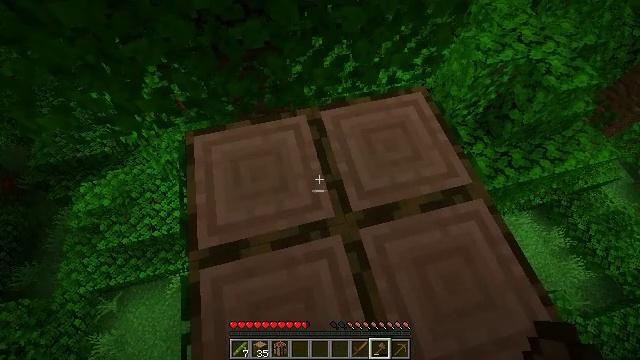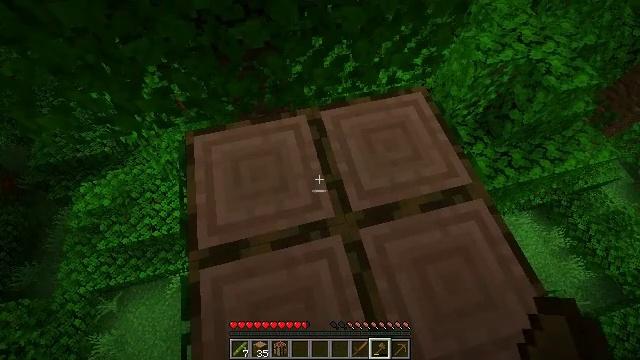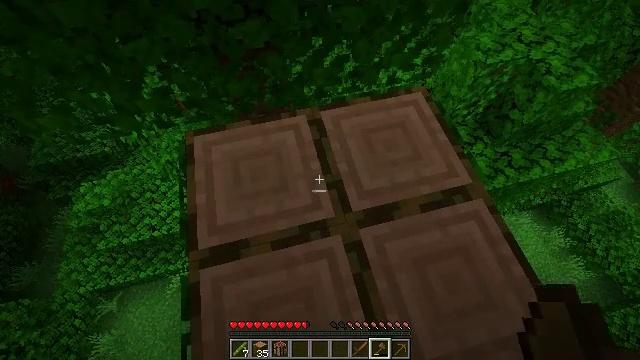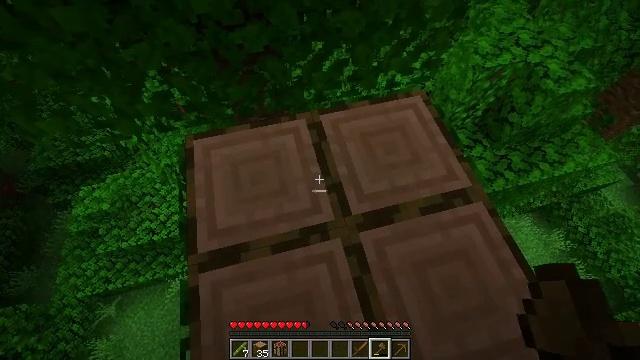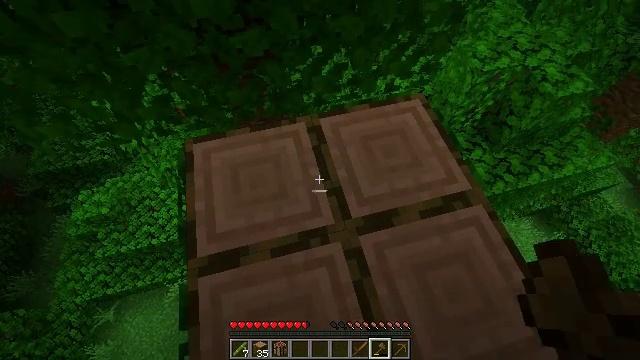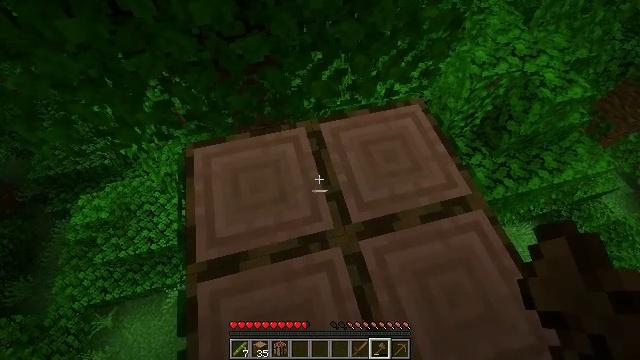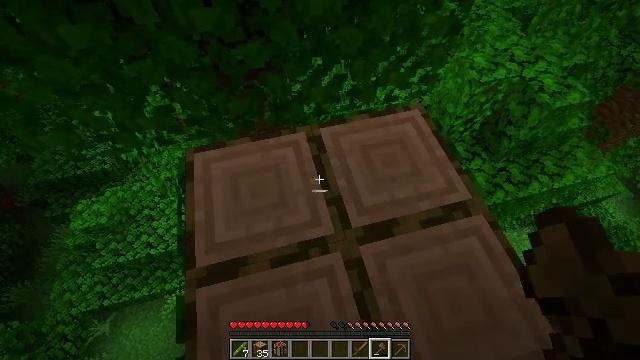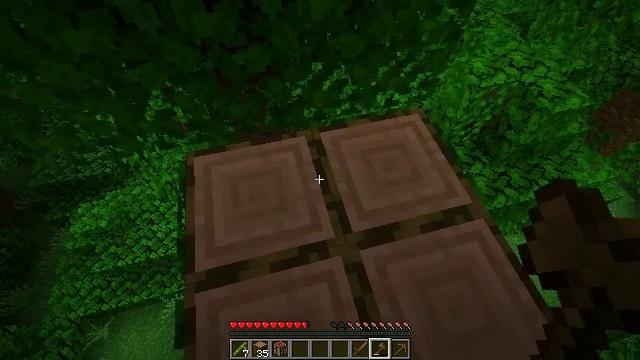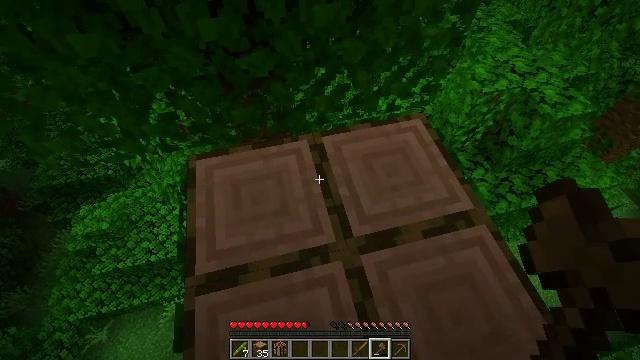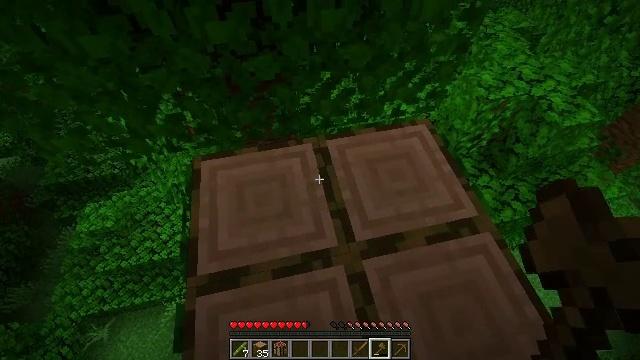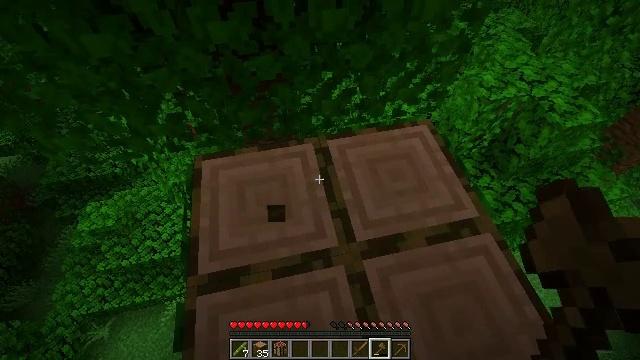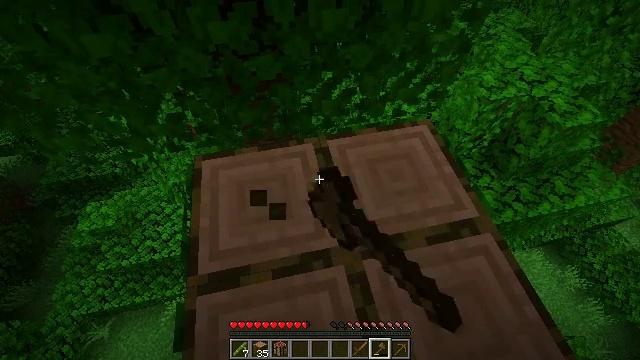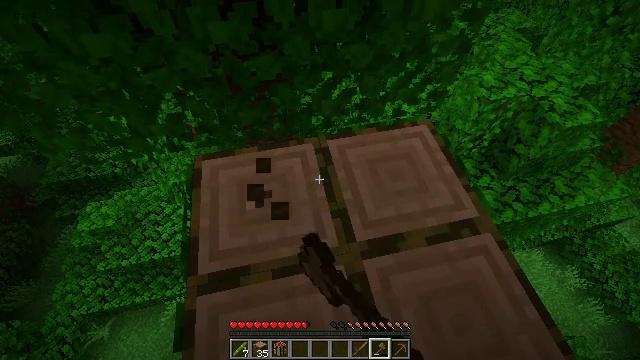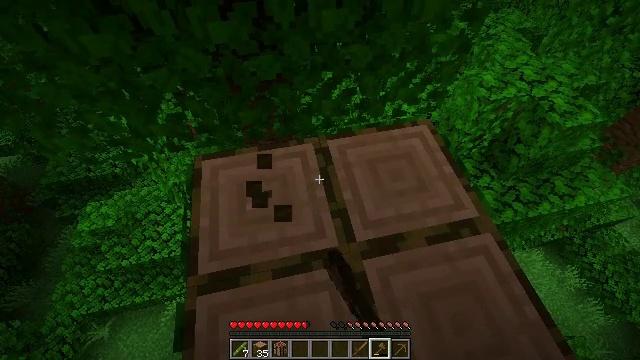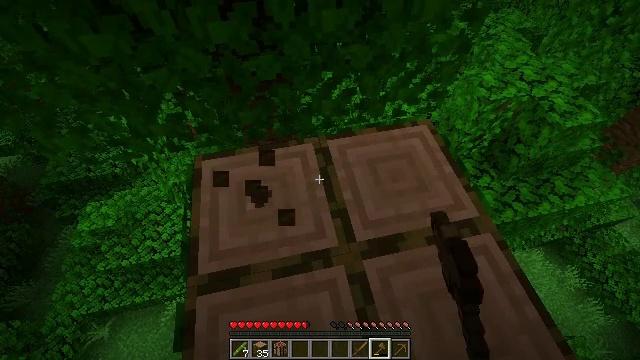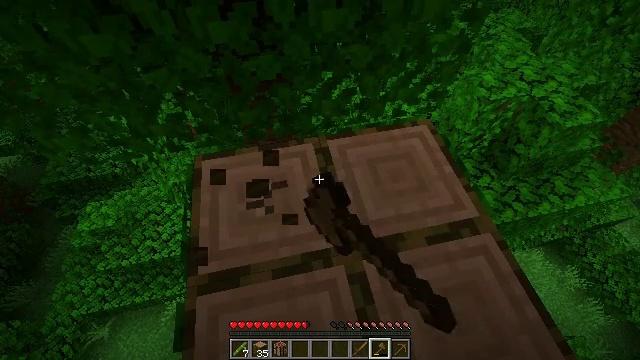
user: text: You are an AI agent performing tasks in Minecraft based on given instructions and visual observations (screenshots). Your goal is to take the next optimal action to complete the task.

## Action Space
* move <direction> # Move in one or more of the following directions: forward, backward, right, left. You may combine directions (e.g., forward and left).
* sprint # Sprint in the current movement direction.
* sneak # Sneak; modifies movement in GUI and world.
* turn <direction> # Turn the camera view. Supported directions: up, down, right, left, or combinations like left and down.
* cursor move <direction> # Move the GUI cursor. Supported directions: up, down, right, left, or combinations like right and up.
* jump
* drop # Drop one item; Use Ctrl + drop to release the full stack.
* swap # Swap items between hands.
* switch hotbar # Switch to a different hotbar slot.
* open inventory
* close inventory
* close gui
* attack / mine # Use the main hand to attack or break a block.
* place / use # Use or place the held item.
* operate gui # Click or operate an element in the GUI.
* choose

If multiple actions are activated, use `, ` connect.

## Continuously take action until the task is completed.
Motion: motion action
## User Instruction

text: Collect the jungle log for building.
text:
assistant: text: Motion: no_op
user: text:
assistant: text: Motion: no_op
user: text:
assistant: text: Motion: no_op
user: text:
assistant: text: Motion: no_op
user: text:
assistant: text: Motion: turn up
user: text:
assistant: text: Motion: turn up
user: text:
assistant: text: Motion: no_op
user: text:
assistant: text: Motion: no_op
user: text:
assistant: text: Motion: turn left
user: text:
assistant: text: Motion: attack / mine
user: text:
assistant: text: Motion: attack / mine
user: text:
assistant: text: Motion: attack / mine
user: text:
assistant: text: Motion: attack / mine
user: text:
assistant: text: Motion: attack / mine
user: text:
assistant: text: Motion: attack / mine
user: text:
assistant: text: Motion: attack / mine
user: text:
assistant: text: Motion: attack / mine
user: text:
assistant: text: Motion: attack / mine
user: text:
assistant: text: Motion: turn left and down, attack / mine
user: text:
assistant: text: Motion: turn left and down, attack / mine
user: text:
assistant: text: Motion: attack / mine
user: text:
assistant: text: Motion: attack / mine
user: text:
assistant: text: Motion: attack / mine
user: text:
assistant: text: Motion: attack / mine
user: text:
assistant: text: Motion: attack / mine
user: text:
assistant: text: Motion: attack / mine
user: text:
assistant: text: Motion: attack / mine
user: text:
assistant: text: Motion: attack / mine
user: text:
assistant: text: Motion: attack / mine
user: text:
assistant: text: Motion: attack / mine